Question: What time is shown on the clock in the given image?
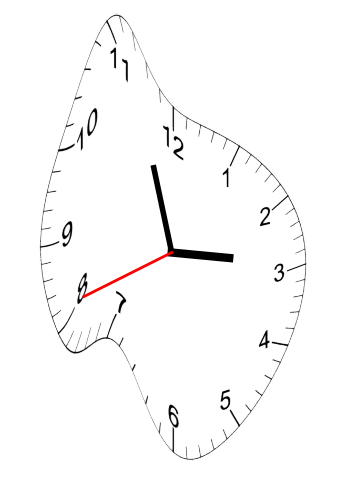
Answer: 02:56:41